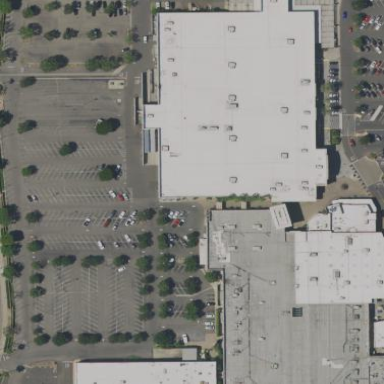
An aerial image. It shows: Department store with flat roof.